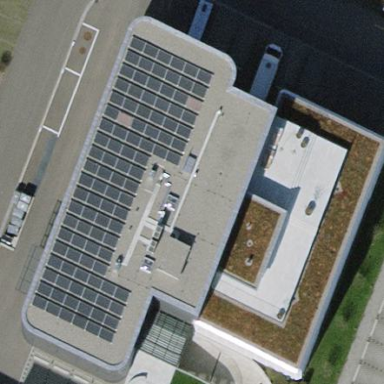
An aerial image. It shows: Commercial building with flat white roof. The building is used for commercial purposes.